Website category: movie
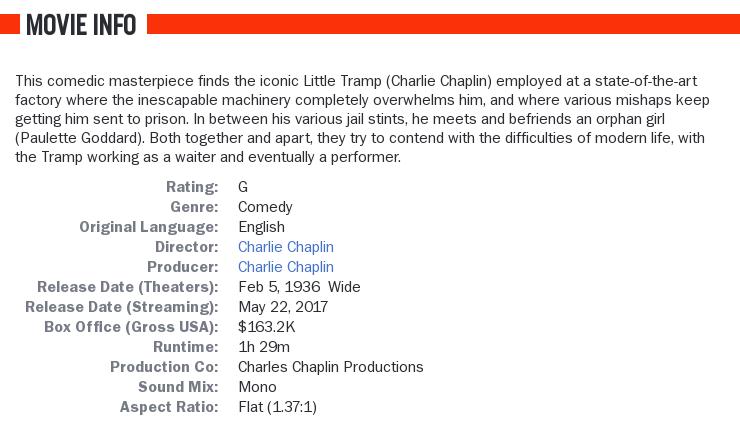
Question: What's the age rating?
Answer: G

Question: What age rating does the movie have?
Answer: G

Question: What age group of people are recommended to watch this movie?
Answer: G

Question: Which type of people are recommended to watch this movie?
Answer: G

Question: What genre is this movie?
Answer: comedy

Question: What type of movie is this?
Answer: comedy

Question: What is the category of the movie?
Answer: comedy

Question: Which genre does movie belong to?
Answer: comedy

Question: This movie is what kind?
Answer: comedy

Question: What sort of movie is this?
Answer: comedy

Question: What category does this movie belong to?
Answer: comedy

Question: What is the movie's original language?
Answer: English

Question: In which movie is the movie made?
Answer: English

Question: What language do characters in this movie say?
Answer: English

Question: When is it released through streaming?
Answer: May 22, 2017

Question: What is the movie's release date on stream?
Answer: May 22, 2017

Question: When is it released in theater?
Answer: Feb 5, 1936 wide

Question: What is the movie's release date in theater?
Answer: Feb 5, 1936 wide

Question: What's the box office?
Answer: $163.2K

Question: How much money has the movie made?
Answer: $163.2K

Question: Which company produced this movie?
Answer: Charles Chaplin Productions

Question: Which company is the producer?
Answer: Charles Chaplin Productions

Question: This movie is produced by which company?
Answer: Charles Chaplin Productions